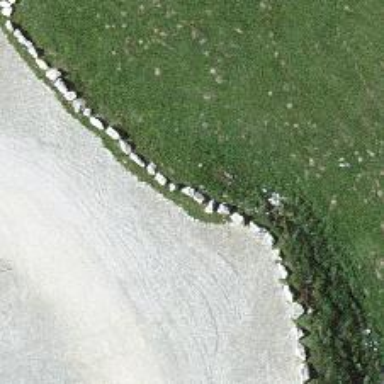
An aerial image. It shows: Block barrier.